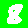
Digit: 8